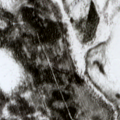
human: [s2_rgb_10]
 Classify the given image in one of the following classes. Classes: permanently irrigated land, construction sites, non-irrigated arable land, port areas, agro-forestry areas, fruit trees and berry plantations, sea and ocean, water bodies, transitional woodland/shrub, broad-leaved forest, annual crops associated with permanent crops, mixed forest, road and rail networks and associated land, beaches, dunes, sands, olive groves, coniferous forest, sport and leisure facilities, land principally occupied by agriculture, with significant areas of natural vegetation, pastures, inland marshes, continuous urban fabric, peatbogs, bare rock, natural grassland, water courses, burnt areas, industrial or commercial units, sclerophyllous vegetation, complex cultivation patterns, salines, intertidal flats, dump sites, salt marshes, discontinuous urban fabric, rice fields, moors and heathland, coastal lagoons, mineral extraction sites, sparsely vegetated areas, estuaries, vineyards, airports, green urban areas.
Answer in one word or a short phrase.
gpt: coniferous forest, mixed forest, peatbogs